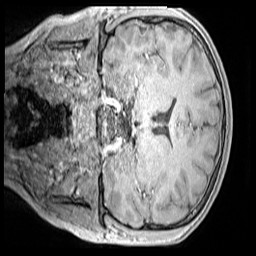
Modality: MP2RAGE
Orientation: coronal
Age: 13
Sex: male
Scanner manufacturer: siemens
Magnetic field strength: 3 T
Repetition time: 4 s
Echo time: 0.00299 s